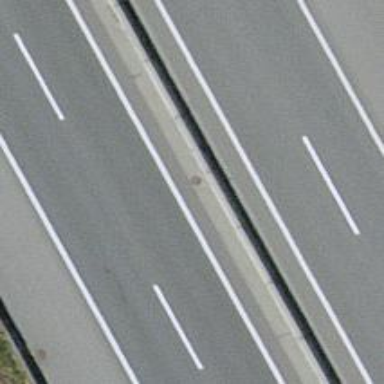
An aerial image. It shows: View of motorway.